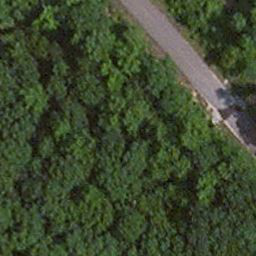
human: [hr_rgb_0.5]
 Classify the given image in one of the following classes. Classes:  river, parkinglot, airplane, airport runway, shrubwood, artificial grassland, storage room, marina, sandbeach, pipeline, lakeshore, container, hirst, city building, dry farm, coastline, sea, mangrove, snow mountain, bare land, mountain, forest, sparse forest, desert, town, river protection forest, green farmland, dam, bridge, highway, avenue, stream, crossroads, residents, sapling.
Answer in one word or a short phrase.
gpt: avenue